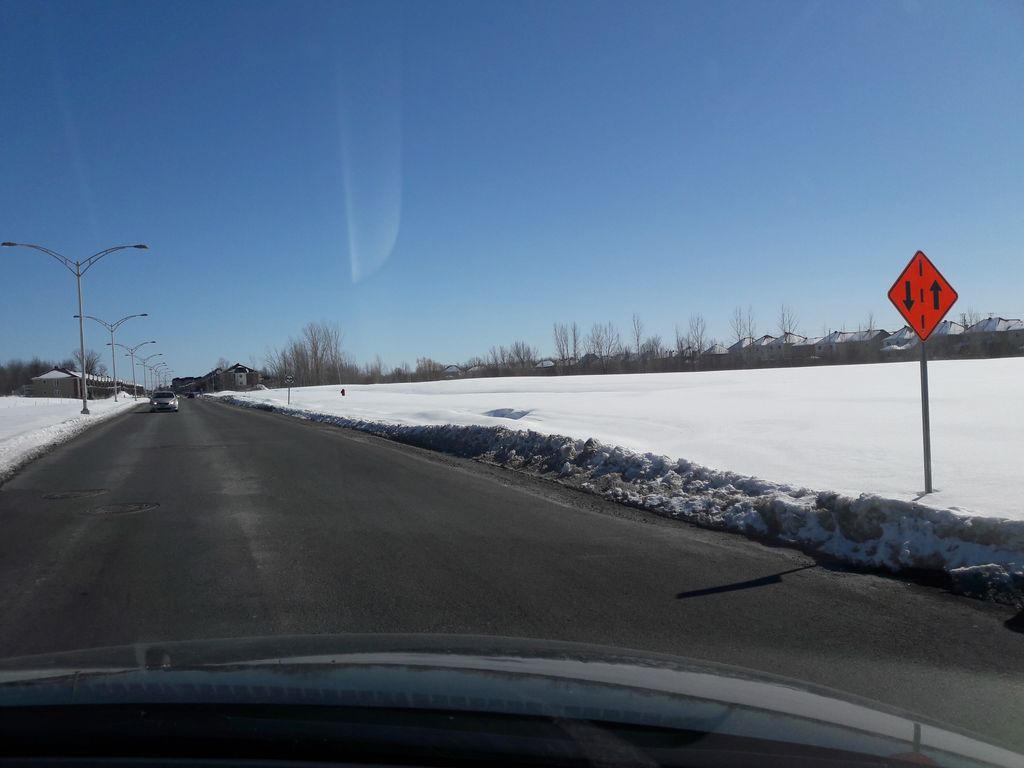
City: montreal